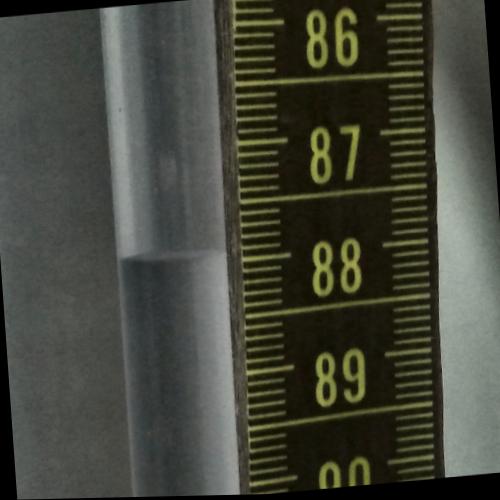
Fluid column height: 87.9 cm